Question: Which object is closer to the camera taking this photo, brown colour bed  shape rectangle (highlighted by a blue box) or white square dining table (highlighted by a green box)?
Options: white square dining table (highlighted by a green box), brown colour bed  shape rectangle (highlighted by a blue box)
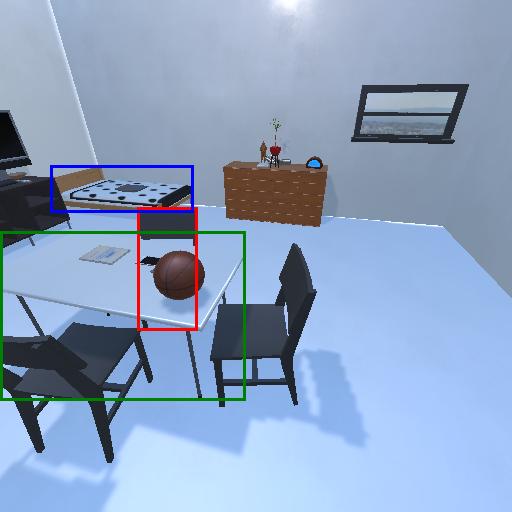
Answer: white square dining table (highlighted by a green box)